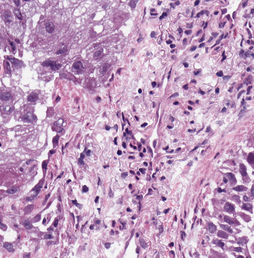
Tumor epithelial tissue: yes
Tumor-associated stroma tissue: yes
Normal tissue: no